Question: Don't know if this question has been brought up, but did a quick search and didn't find anything of interest. My question is regarding using a touch screen conected to a windows 7 monitor, if you for example use google crome and click on the address field (using the touch monitor) the keyboard symbol is brought up (see image). Can I do this in html? Say that when I click on a text input field in a webpage that the same symbol arries under the text input field?
Thanks in advance

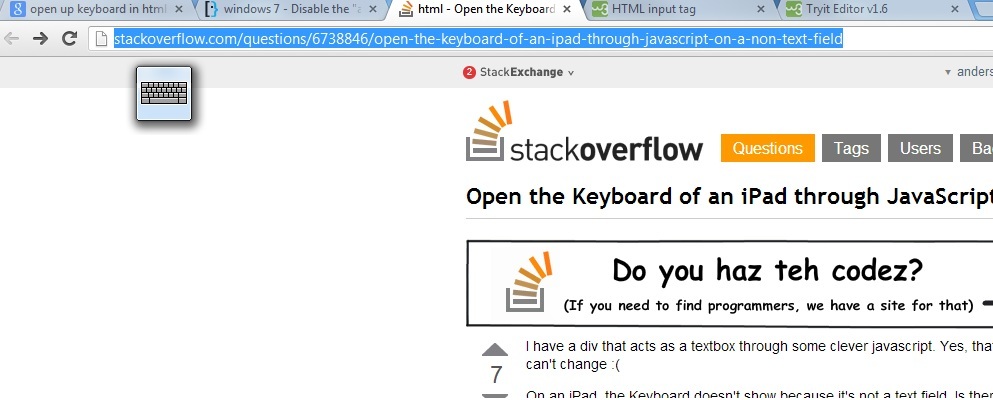
Answer: Found the preffered sollution to my problem using hot virtual keyboard.
<URL>